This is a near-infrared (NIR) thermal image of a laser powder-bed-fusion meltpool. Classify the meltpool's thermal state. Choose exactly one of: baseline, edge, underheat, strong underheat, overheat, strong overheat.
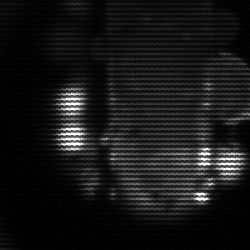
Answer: strong underheat